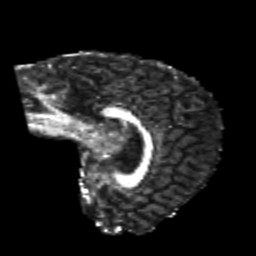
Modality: FA
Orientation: sagittal
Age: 18
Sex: male
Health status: healthy
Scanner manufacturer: philips
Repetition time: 7.387 s
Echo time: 0.08599 s